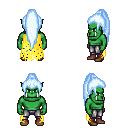
a pixel art fantasy rpg character, male body template, orc, green skin, yellow tattered cape, metal pants, white cyan extra-long topknot hairstyle, brown shoes, four views (front, back, left, right), 2x2 character sprite sheet, small pixel art, hard edges, no anti-aliasing